Question: Given a closed Path object result is like this:

Although that is a rectangle I'm looking for something which works with any closed Path.
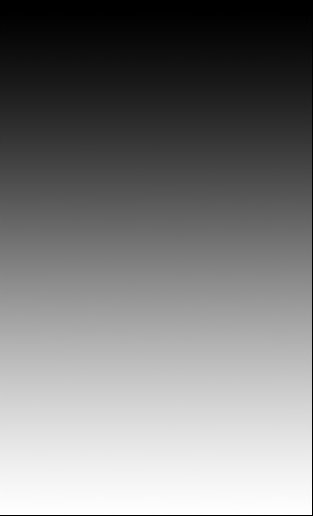
Answer: While steelbytes' answer will probably give you more control over the individual sections of the gradient, you can do it without the path:
'''
Paint m_Paint = new Paint();
protected void onDraw(Canvas canvas)
{
super.onDraw(canvas);
// start at 0,0 and go to 0,max to use a vertical
// gradient the full height of the screen.
m_Paint.setShader(new LinearGradient(0, 0, 0, getHeight(), Color.BLACK, Color.WHITE, Shader.TileMode.MIRROR));
canvas.drawPaint(m_Paint);
}
'''